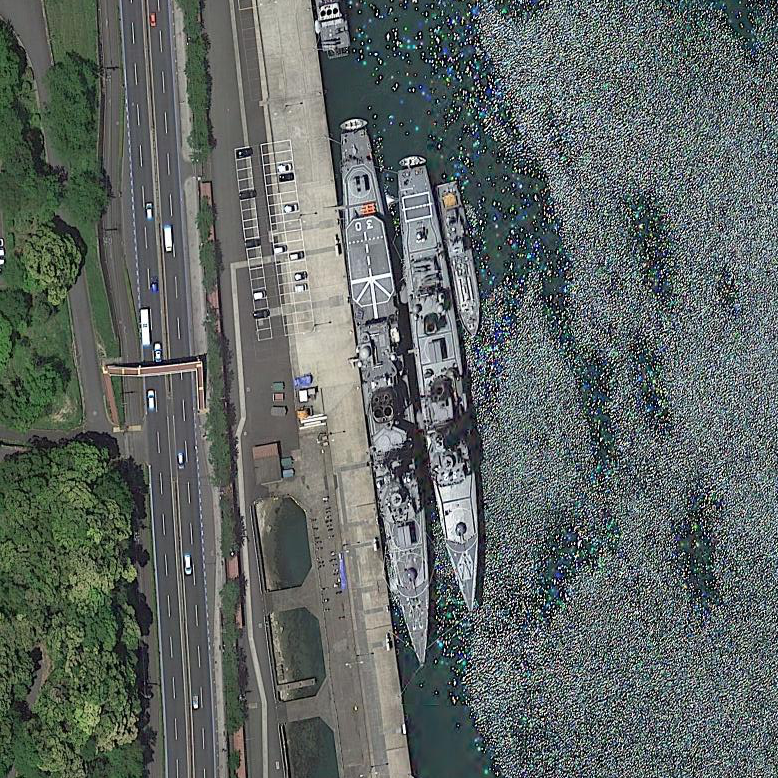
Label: Abukuma-class_frigate